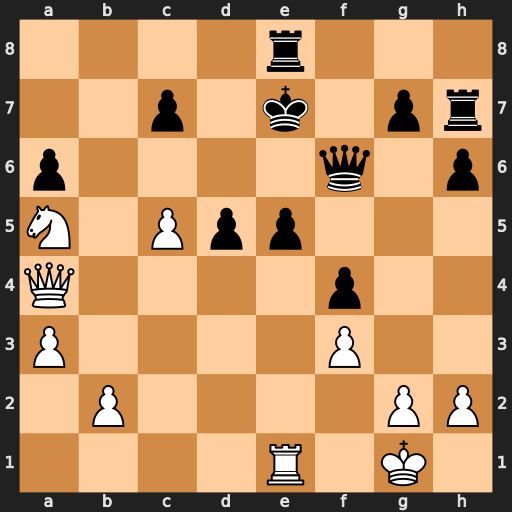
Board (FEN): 4r3/2p1k1pr/p4q1p/N1Ppp3/Q4p2/P4P2/1P4PP/4R1K1
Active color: w
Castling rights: -
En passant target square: -
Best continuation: Rxe5+ Qxe5 Nc6+ Kf7 Nxe5+